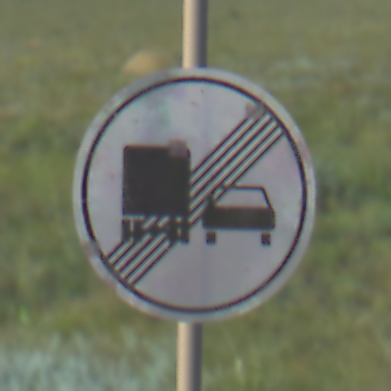
Verkehrszeichen: EndeUeberholverbotKraftfahrzeuge
Umgebung: Outdoor, Nature
Tageszeit: Night
Wetter: PartlyCloudy
Licht: Natural
Jahreszeit: NotSpecified
Kontrast: HighContrast